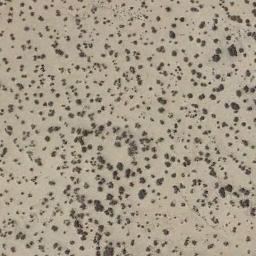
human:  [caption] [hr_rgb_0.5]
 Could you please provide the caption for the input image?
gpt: The chaparral is consist of many bushes on the desert .

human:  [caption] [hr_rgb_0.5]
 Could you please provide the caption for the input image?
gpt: There are dozens of trees in this desert .

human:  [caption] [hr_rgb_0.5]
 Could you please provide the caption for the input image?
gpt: A lot of dense small chaparrals grow in the desert .

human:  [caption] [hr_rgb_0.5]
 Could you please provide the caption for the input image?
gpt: Chaparral is evenly distributed on the sand .

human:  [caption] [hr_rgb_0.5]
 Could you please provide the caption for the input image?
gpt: The vegetation in the chaparral is approximately the same size .